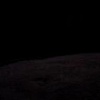
Label: space